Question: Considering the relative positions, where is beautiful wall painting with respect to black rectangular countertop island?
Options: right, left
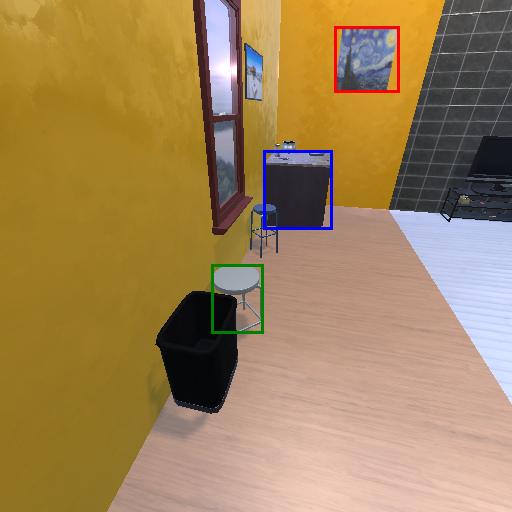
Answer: right